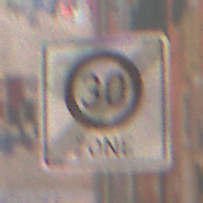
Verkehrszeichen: EndeZone30
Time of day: Midday
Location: Outdoor (Urban)
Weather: Clear
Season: NotSpecified
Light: Natural